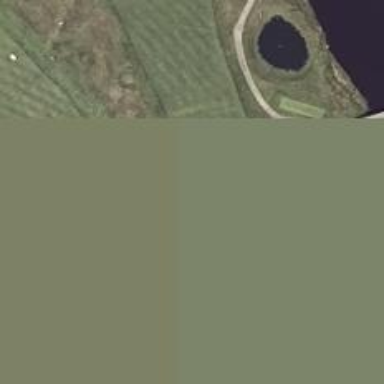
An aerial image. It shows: Golf hole.